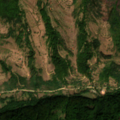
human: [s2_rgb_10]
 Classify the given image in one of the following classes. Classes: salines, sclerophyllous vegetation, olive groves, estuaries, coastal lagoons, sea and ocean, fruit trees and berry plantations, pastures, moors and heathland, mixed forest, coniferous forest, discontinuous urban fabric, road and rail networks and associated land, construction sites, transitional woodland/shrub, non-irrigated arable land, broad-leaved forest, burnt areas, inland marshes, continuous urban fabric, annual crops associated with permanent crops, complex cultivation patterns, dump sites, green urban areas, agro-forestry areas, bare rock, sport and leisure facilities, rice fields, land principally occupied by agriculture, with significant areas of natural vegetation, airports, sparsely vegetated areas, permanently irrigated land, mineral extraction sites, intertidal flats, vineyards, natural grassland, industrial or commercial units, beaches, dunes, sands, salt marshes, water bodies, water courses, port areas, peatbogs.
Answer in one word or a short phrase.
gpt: complex cultivation patterns, land principally occupied by agriculture, with significant areas of natural vegetation, broad-leaved forest, mixed forest